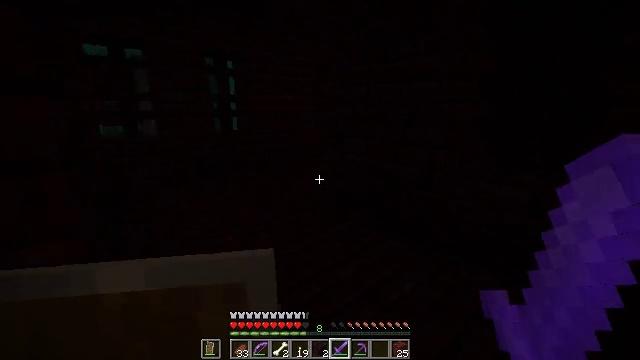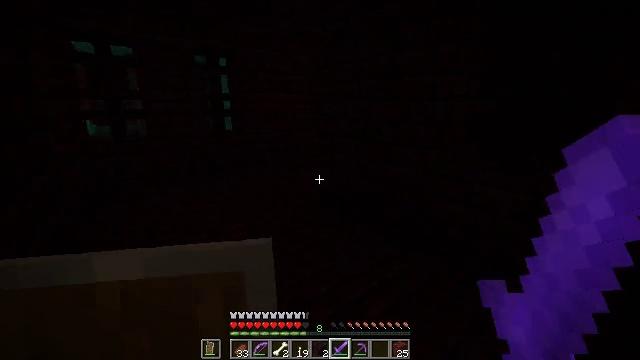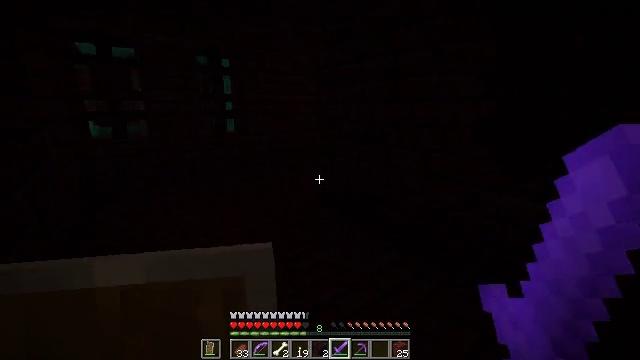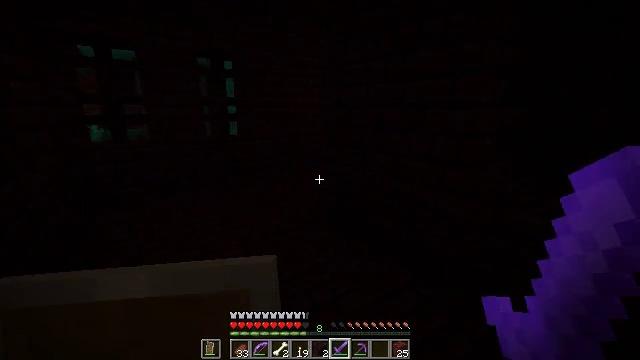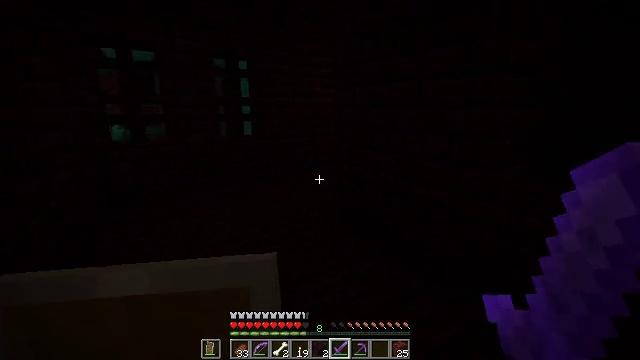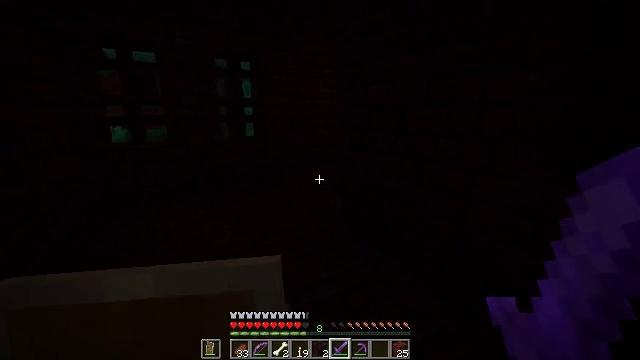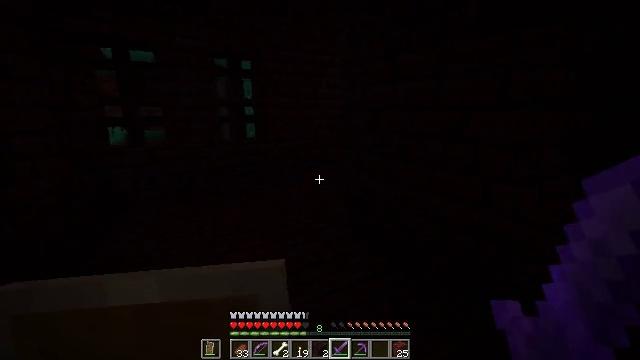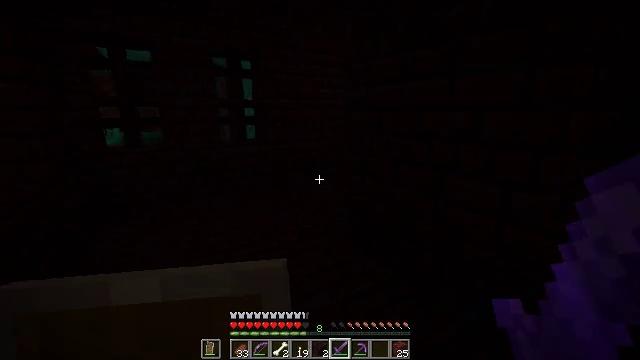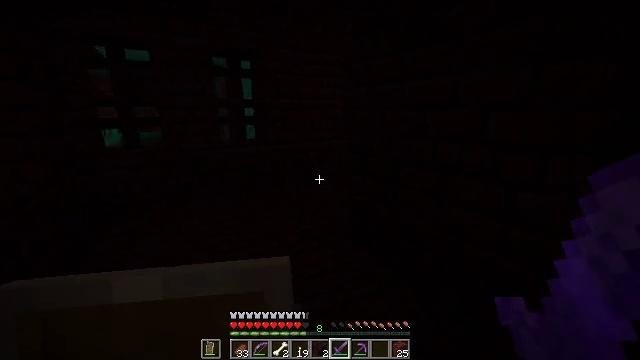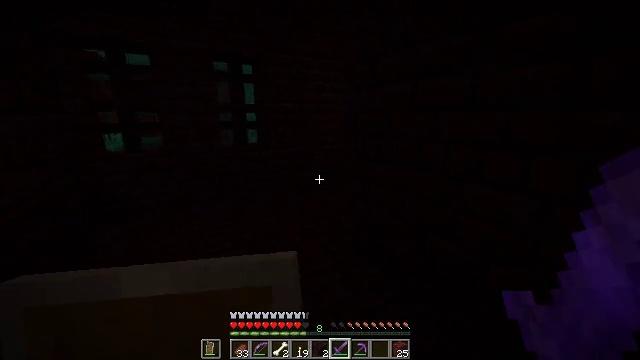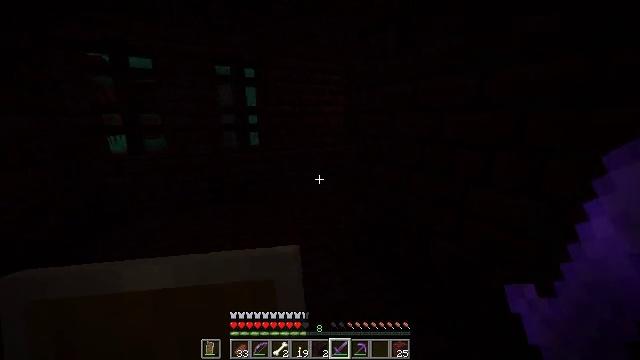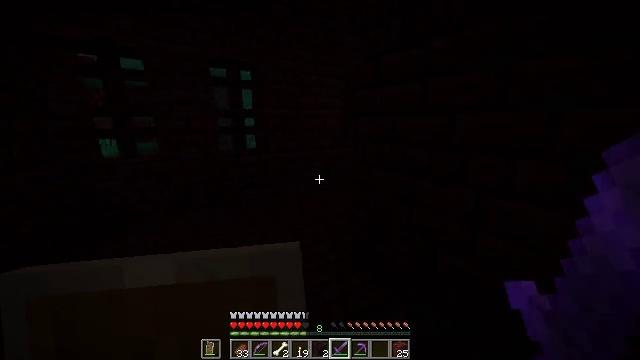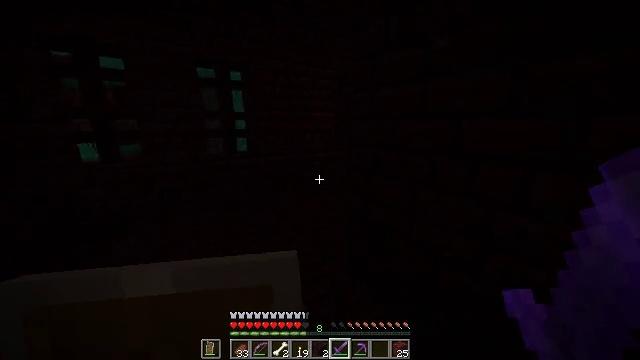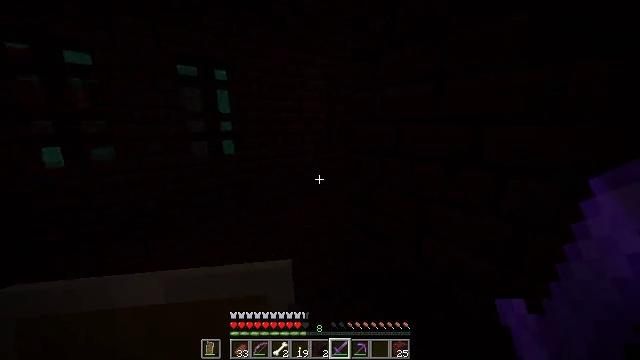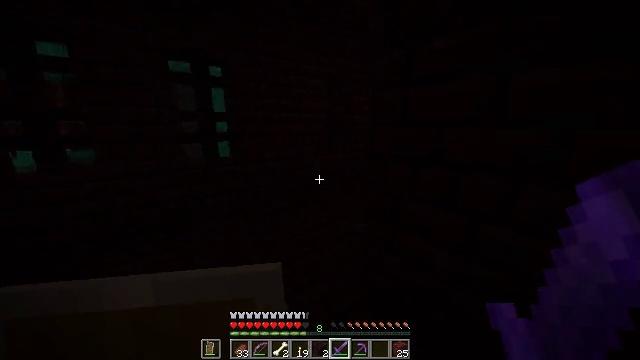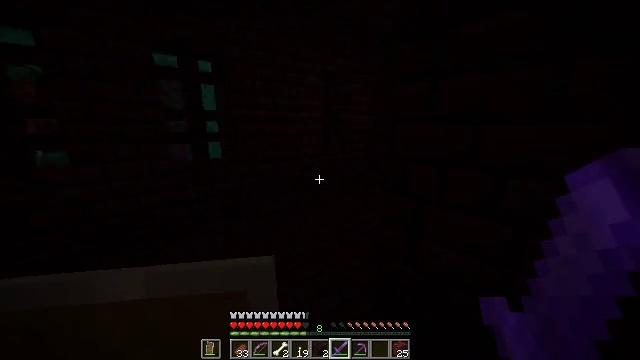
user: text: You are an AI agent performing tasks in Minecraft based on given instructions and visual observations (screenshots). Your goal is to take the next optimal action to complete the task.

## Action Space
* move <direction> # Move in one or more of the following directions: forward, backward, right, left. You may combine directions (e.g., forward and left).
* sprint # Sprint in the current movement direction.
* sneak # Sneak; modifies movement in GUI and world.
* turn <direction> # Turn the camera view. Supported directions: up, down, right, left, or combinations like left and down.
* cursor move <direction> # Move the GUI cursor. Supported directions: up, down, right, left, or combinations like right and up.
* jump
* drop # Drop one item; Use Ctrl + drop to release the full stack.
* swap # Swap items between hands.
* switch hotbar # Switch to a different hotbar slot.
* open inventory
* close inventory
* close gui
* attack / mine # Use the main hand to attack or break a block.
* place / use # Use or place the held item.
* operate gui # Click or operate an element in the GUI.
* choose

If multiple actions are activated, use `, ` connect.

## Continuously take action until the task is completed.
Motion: motion action
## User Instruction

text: Mine warped wart block.
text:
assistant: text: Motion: move forward and move right
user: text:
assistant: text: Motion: move forward, turn left
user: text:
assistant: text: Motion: move forward, turn left
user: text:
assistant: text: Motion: turn left
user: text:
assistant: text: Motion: move forward
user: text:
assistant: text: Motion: move forward
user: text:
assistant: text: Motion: no_op
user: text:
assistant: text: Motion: move forward
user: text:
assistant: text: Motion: move forward
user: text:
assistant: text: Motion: move forward
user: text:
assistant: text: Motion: move forward
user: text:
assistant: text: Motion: move forward and move left, turn right
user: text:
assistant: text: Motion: move forward and move left, turn right
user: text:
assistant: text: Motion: move forward and move left, turn right
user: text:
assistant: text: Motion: move forward and move left, turn right
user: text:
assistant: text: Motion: move forward and move left, turn right
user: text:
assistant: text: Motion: move forward and move left, turn right
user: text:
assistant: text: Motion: move forward and move left, turn right
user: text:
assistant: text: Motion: move forward and move left, turn right
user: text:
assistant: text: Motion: move forward and move left, turn right
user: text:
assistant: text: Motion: move forward and move left, turn right
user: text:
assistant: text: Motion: move forward and move left, turn right
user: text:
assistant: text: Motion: move forward, turn right
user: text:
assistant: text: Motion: move forward, turn right
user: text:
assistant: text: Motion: move forward, turn right
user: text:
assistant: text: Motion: move forward, turn right
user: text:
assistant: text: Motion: move forward
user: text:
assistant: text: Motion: move forward
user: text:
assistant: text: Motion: move forward
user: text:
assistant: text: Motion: move forward